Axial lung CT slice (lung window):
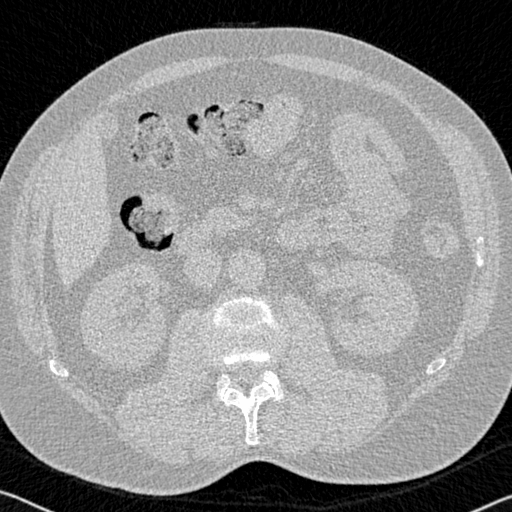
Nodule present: no